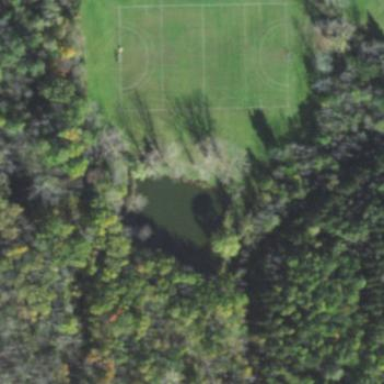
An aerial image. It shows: Serene pond surrounded by nature.